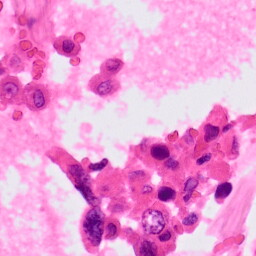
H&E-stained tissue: Lung